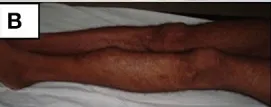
(C) Radiograph of the pelvis showing a grossly deformed left femur and left ischium with multiple expansile lytic areas.
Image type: medical_photograph (skin_photograph)